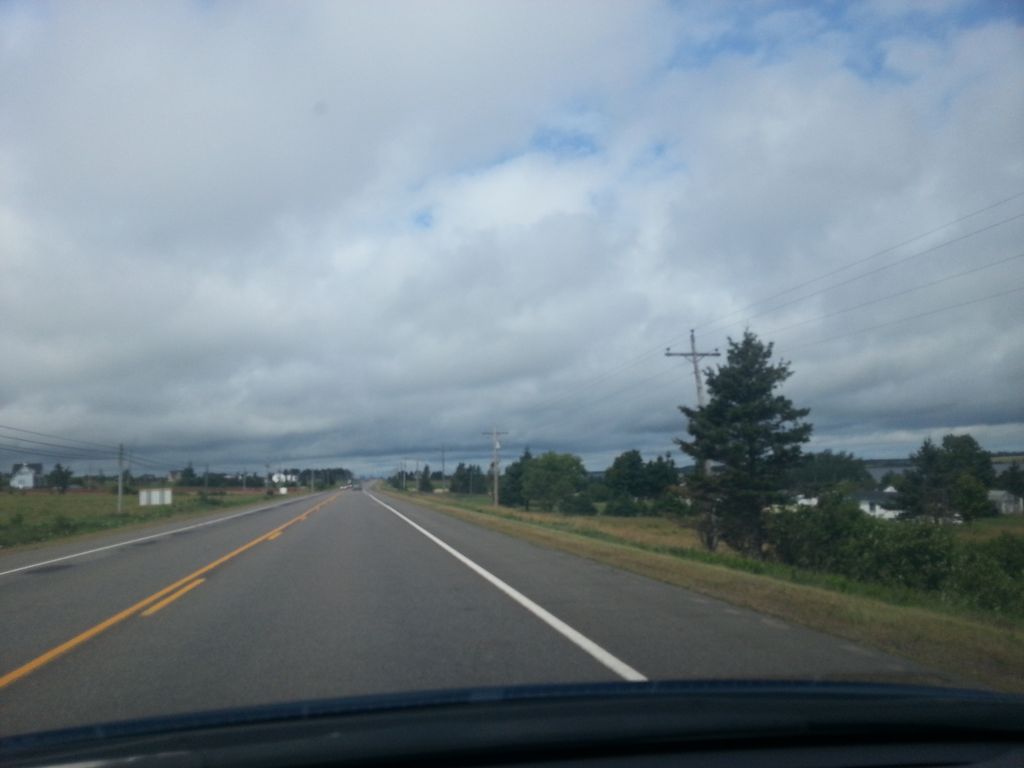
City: charlottetown